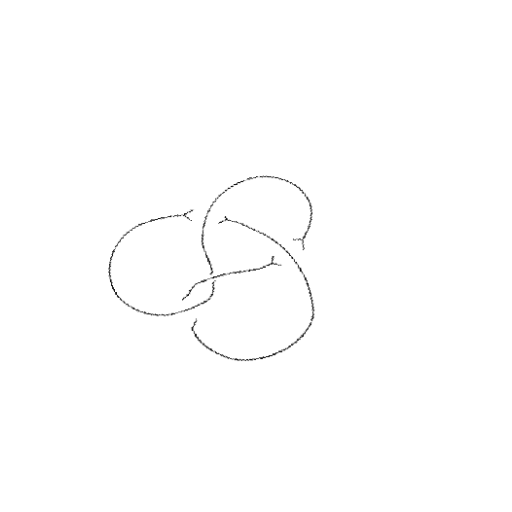
Crossing number: 4